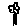
Label: flower